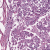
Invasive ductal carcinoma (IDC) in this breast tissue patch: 1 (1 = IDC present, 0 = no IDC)